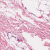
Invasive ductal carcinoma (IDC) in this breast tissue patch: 0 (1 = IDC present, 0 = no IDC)